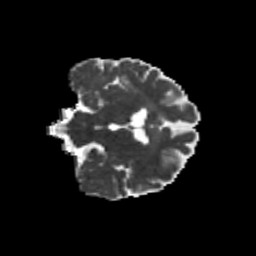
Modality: MD
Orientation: coronal
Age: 24
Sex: male
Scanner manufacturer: siemens
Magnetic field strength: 3 T
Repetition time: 8.6 s
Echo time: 0.095 s